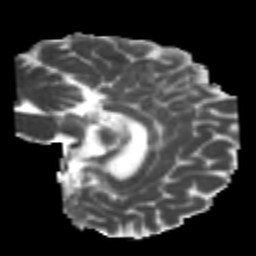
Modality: MD
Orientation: sagittal
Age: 20
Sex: female
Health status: healthy
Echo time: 0.074 s